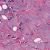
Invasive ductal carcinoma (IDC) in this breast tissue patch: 1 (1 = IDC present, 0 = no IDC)